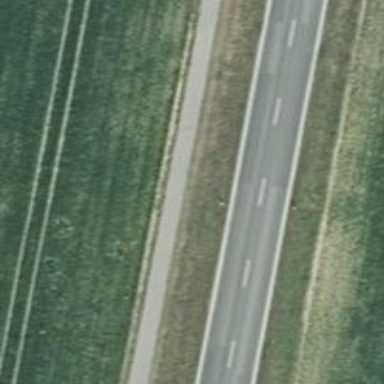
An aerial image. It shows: Paved cycleway.